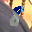
Label: 8